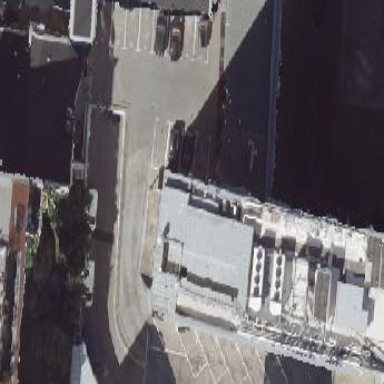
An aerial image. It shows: Part of the building is designated for commercial use.